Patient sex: M
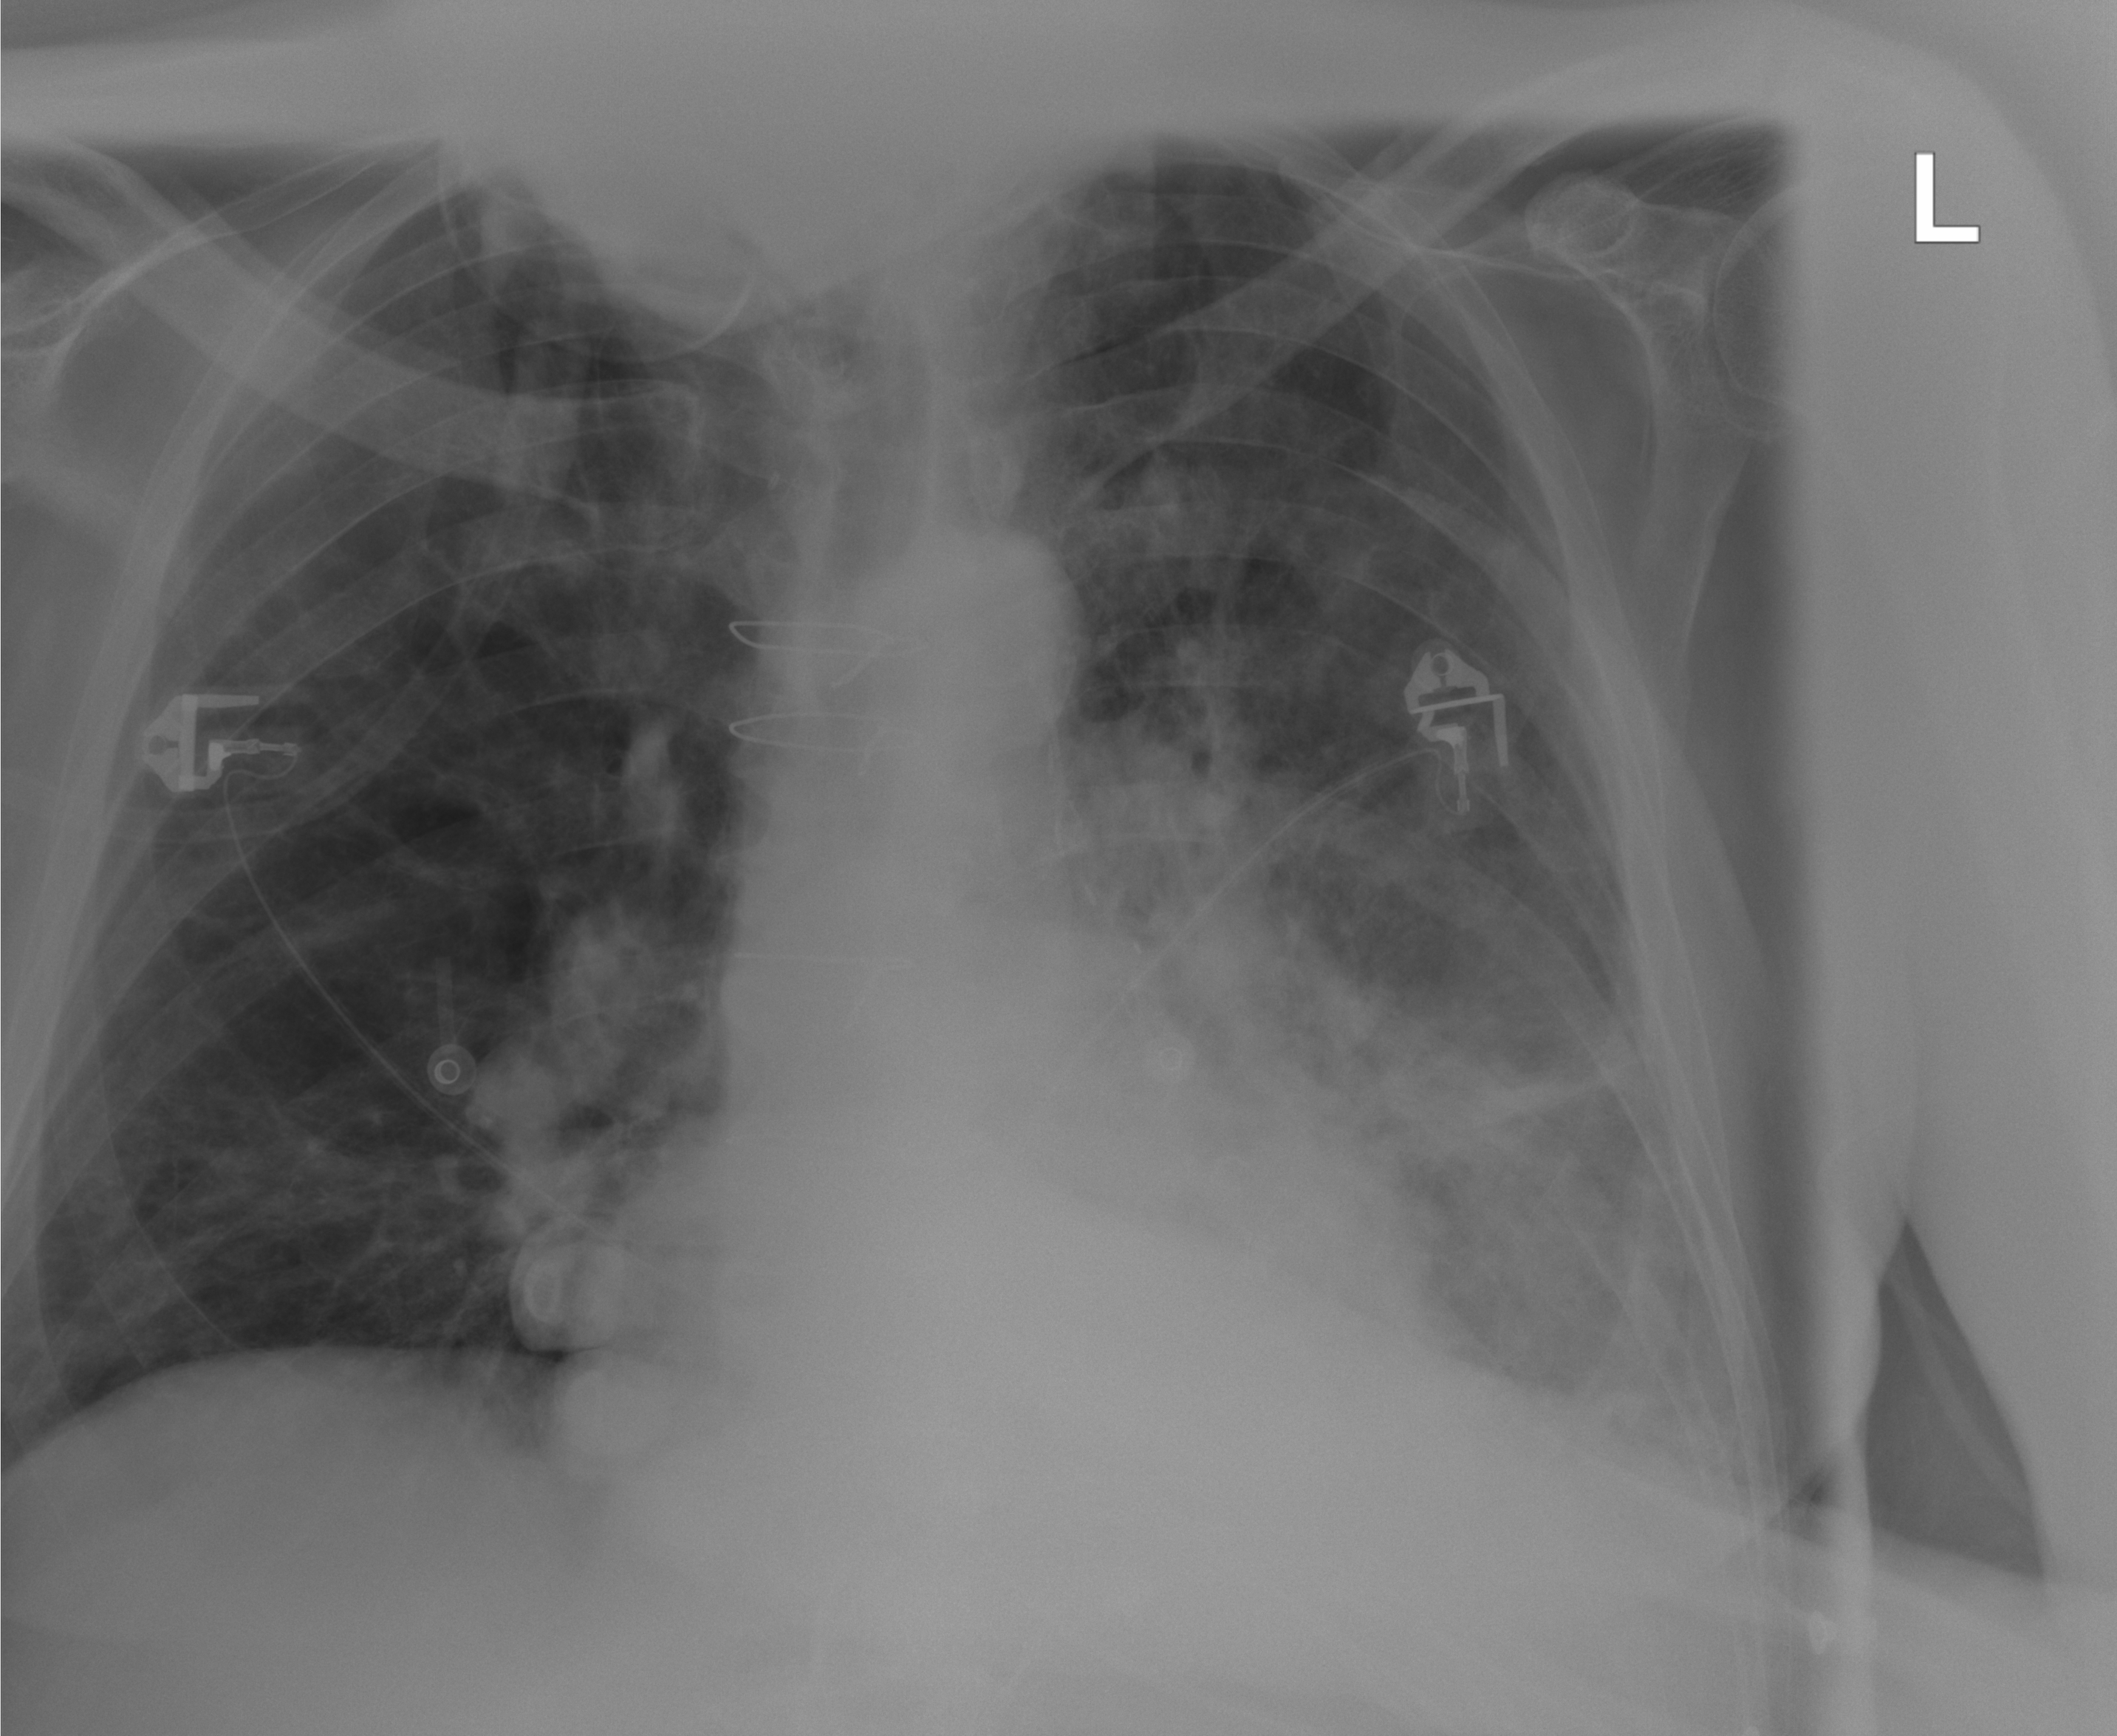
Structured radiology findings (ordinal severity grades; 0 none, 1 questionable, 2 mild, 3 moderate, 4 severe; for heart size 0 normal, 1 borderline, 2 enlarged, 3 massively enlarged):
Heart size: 0
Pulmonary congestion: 2
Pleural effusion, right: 0
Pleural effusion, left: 2
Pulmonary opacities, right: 0
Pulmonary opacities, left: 3
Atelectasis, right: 0
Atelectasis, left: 2